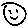
Label: smiley face